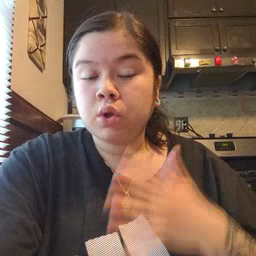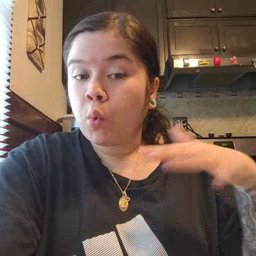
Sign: noisy